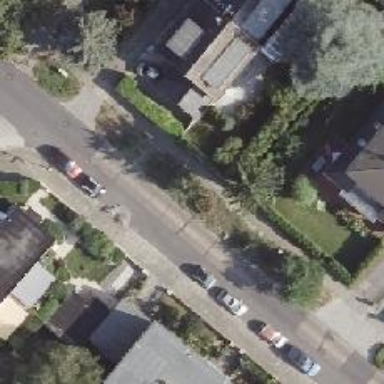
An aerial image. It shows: Avenue lined with deciduous broadleaved trees.